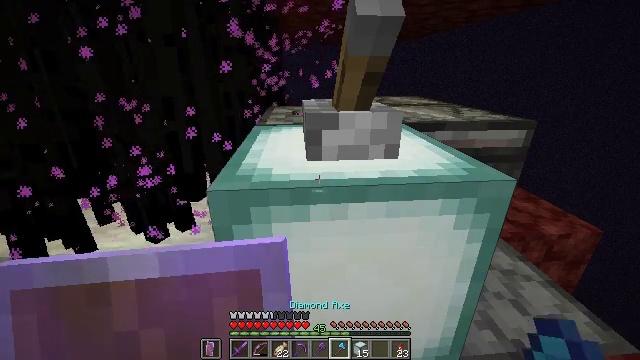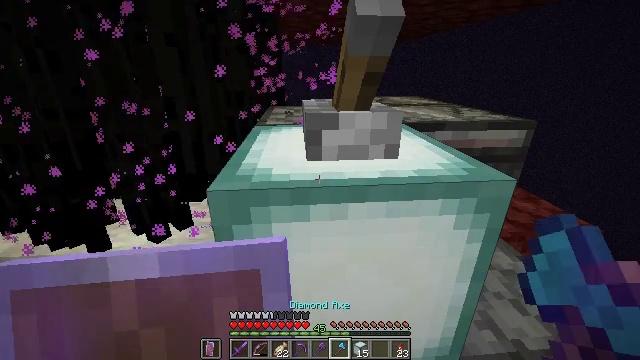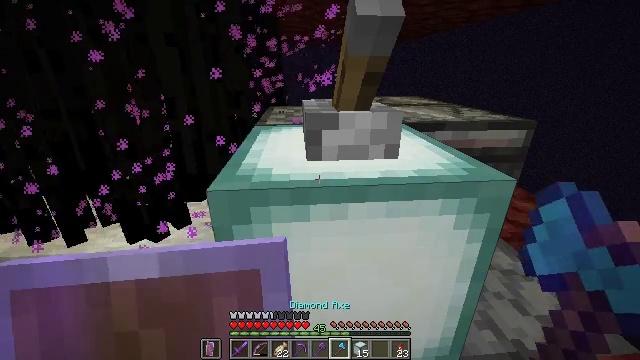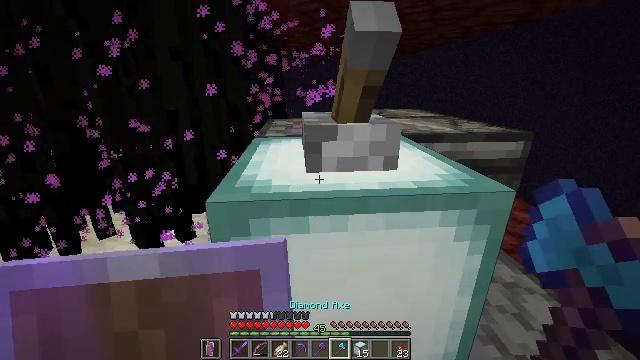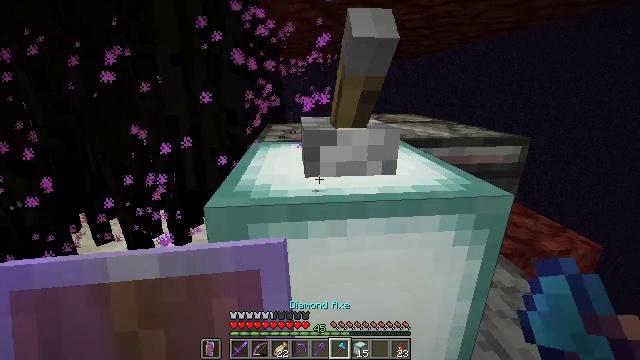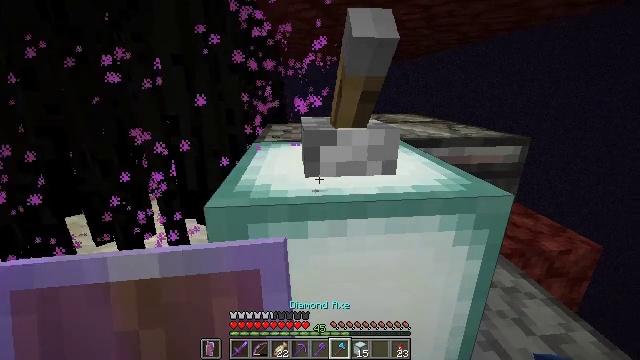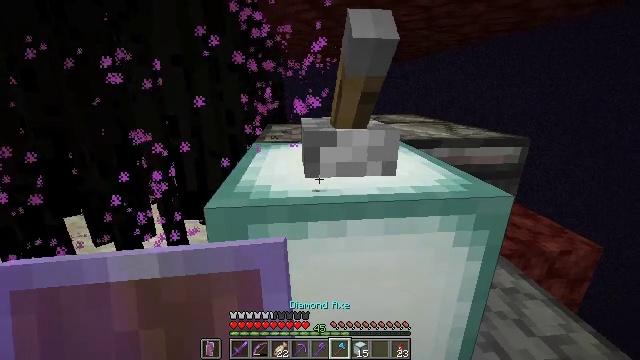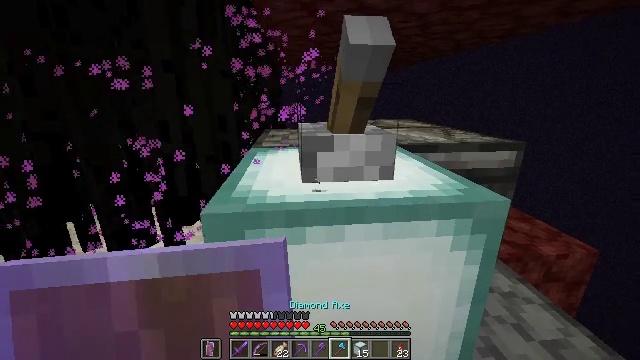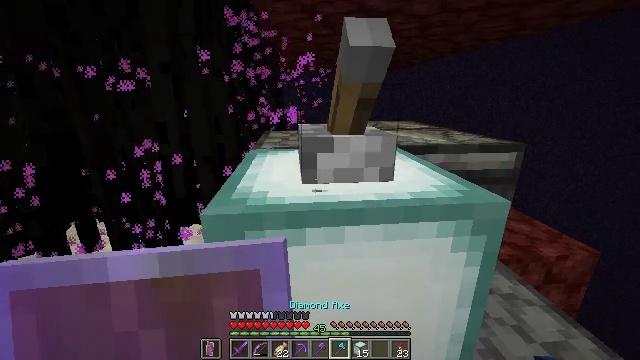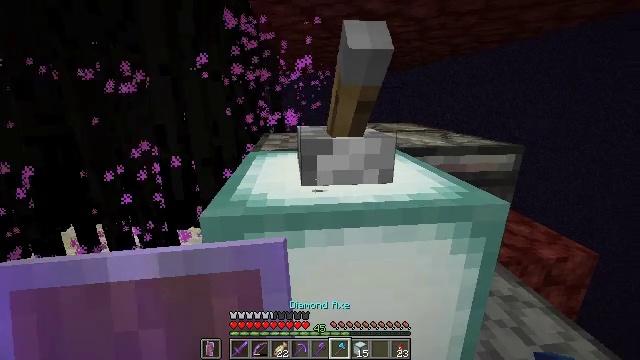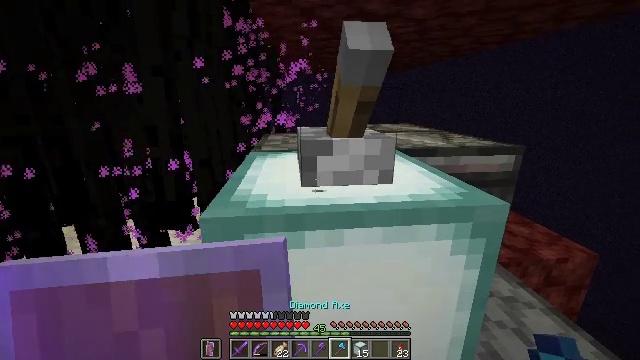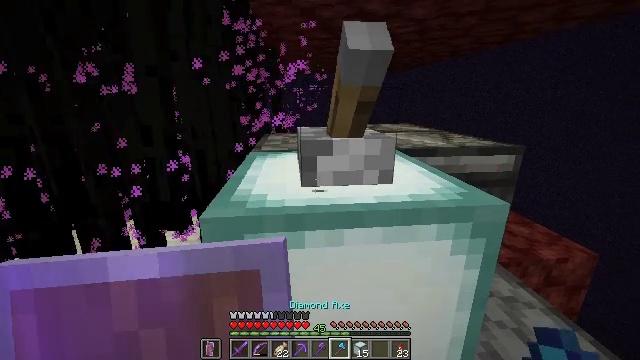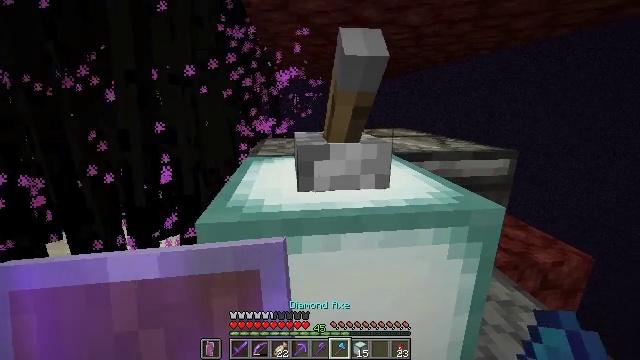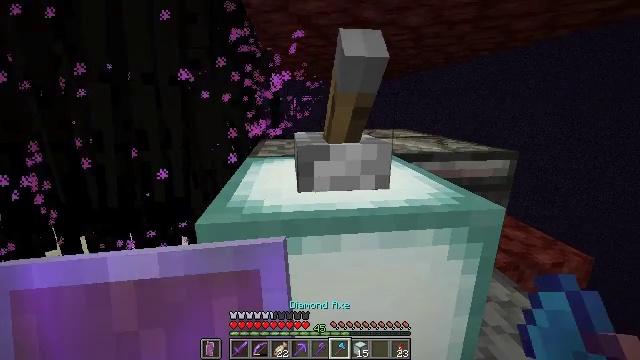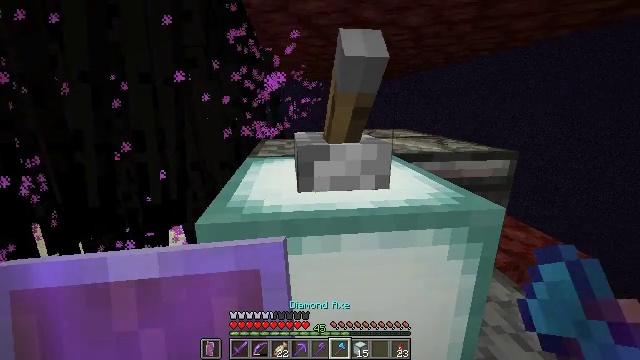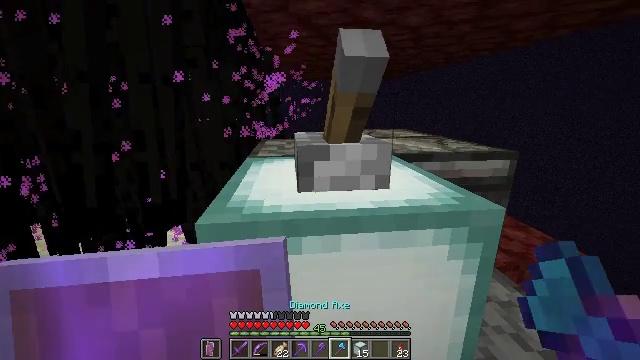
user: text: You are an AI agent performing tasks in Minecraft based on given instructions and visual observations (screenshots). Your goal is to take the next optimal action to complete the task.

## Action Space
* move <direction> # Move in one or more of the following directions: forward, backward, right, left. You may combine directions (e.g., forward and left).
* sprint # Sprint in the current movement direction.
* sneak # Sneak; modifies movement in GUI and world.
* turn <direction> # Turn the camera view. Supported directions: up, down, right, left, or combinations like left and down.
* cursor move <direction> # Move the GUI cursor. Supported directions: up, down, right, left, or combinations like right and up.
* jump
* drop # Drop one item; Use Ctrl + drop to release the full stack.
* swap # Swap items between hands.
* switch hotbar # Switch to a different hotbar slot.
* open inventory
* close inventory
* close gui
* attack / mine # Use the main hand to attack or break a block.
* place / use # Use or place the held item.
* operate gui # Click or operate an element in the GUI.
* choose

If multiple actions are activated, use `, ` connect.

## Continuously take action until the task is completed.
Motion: motion action
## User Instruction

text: Mine block lever.
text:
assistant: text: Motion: sneak
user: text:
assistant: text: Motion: sneak
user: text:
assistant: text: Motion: sneak, turn up
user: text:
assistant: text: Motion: sneak, turn up
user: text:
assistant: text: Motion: sneak
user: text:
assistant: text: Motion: sneak
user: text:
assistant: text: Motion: sneak, turn up
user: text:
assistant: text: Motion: sneak
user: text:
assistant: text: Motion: sneak
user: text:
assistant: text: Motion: sneak
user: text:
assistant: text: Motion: sneak
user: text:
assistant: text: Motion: sneak, turn up
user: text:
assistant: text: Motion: sneak
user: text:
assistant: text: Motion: sneak
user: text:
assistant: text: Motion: no_op
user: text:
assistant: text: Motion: no_op
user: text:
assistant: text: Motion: no_op
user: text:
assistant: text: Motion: turn down
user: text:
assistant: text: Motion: turn down
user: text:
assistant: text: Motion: no_op
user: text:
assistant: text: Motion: no_op
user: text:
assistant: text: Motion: no_op
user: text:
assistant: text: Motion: turn down
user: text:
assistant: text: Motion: no_op
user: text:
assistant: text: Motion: no_op
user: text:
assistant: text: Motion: use / place
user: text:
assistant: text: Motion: use / place
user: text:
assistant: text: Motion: use / place
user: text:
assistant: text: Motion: no_op
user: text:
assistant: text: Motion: no_op